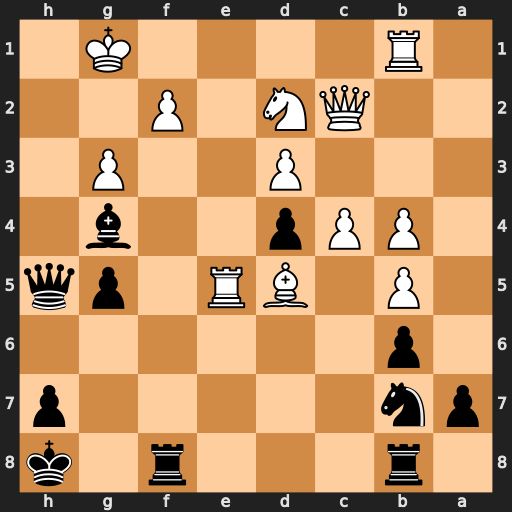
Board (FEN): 1r3r1k/pn5p/1p6/1P1BR1pq/1PPp2b1/3P2P1/2QN1P2/1R4K1
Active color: b
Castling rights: -
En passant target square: -
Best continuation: Rxf2 Kxf2 Qh2+